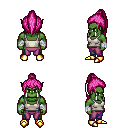
a pixel art fantasy rpg character, male body template, orc, green skin, white pirate shirt, magenta pants, pink long topknot hairstyle, white cloth bandages, gold boots, four views (front, back, left, right), 2x2 character sprite sheet, small pixel art, hard edges, no anti-aliasing